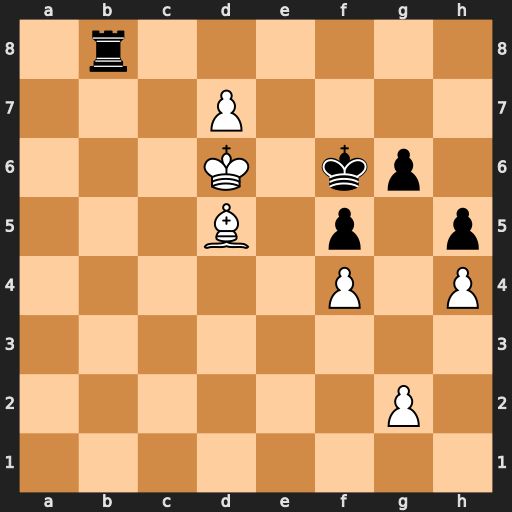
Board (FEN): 1r6/3P4/3K1kp1/3B1p1p/5P1P/8/6P1/8
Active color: w
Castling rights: -
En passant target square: -
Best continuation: Kc7 Ke7 Kxb8